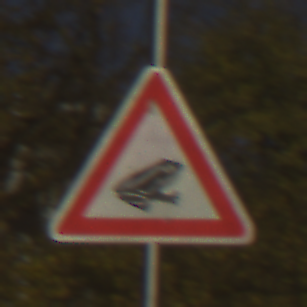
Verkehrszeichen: AmphibienwanderungLinks
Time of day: SunriseSunset
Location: Outdoor (Urban)
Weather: PartlyCloudy
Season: Autumn
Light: Natural